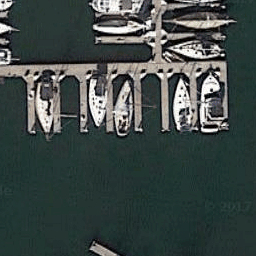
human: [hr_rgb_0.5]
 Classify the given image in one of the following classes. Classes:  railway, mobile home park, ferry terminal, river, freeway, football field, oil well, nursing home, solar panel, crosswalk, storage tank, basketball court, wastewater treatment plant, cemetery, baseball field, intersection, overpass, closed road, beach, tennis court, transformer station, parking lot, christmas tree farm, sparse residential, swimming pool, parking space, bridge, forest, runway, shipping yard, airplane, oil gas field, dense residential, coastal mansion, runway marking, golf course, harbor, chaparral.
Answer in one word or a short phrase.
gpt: harbor